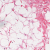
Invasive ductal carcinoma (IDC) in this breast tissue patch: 0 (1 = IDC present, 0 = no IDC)